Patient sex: M
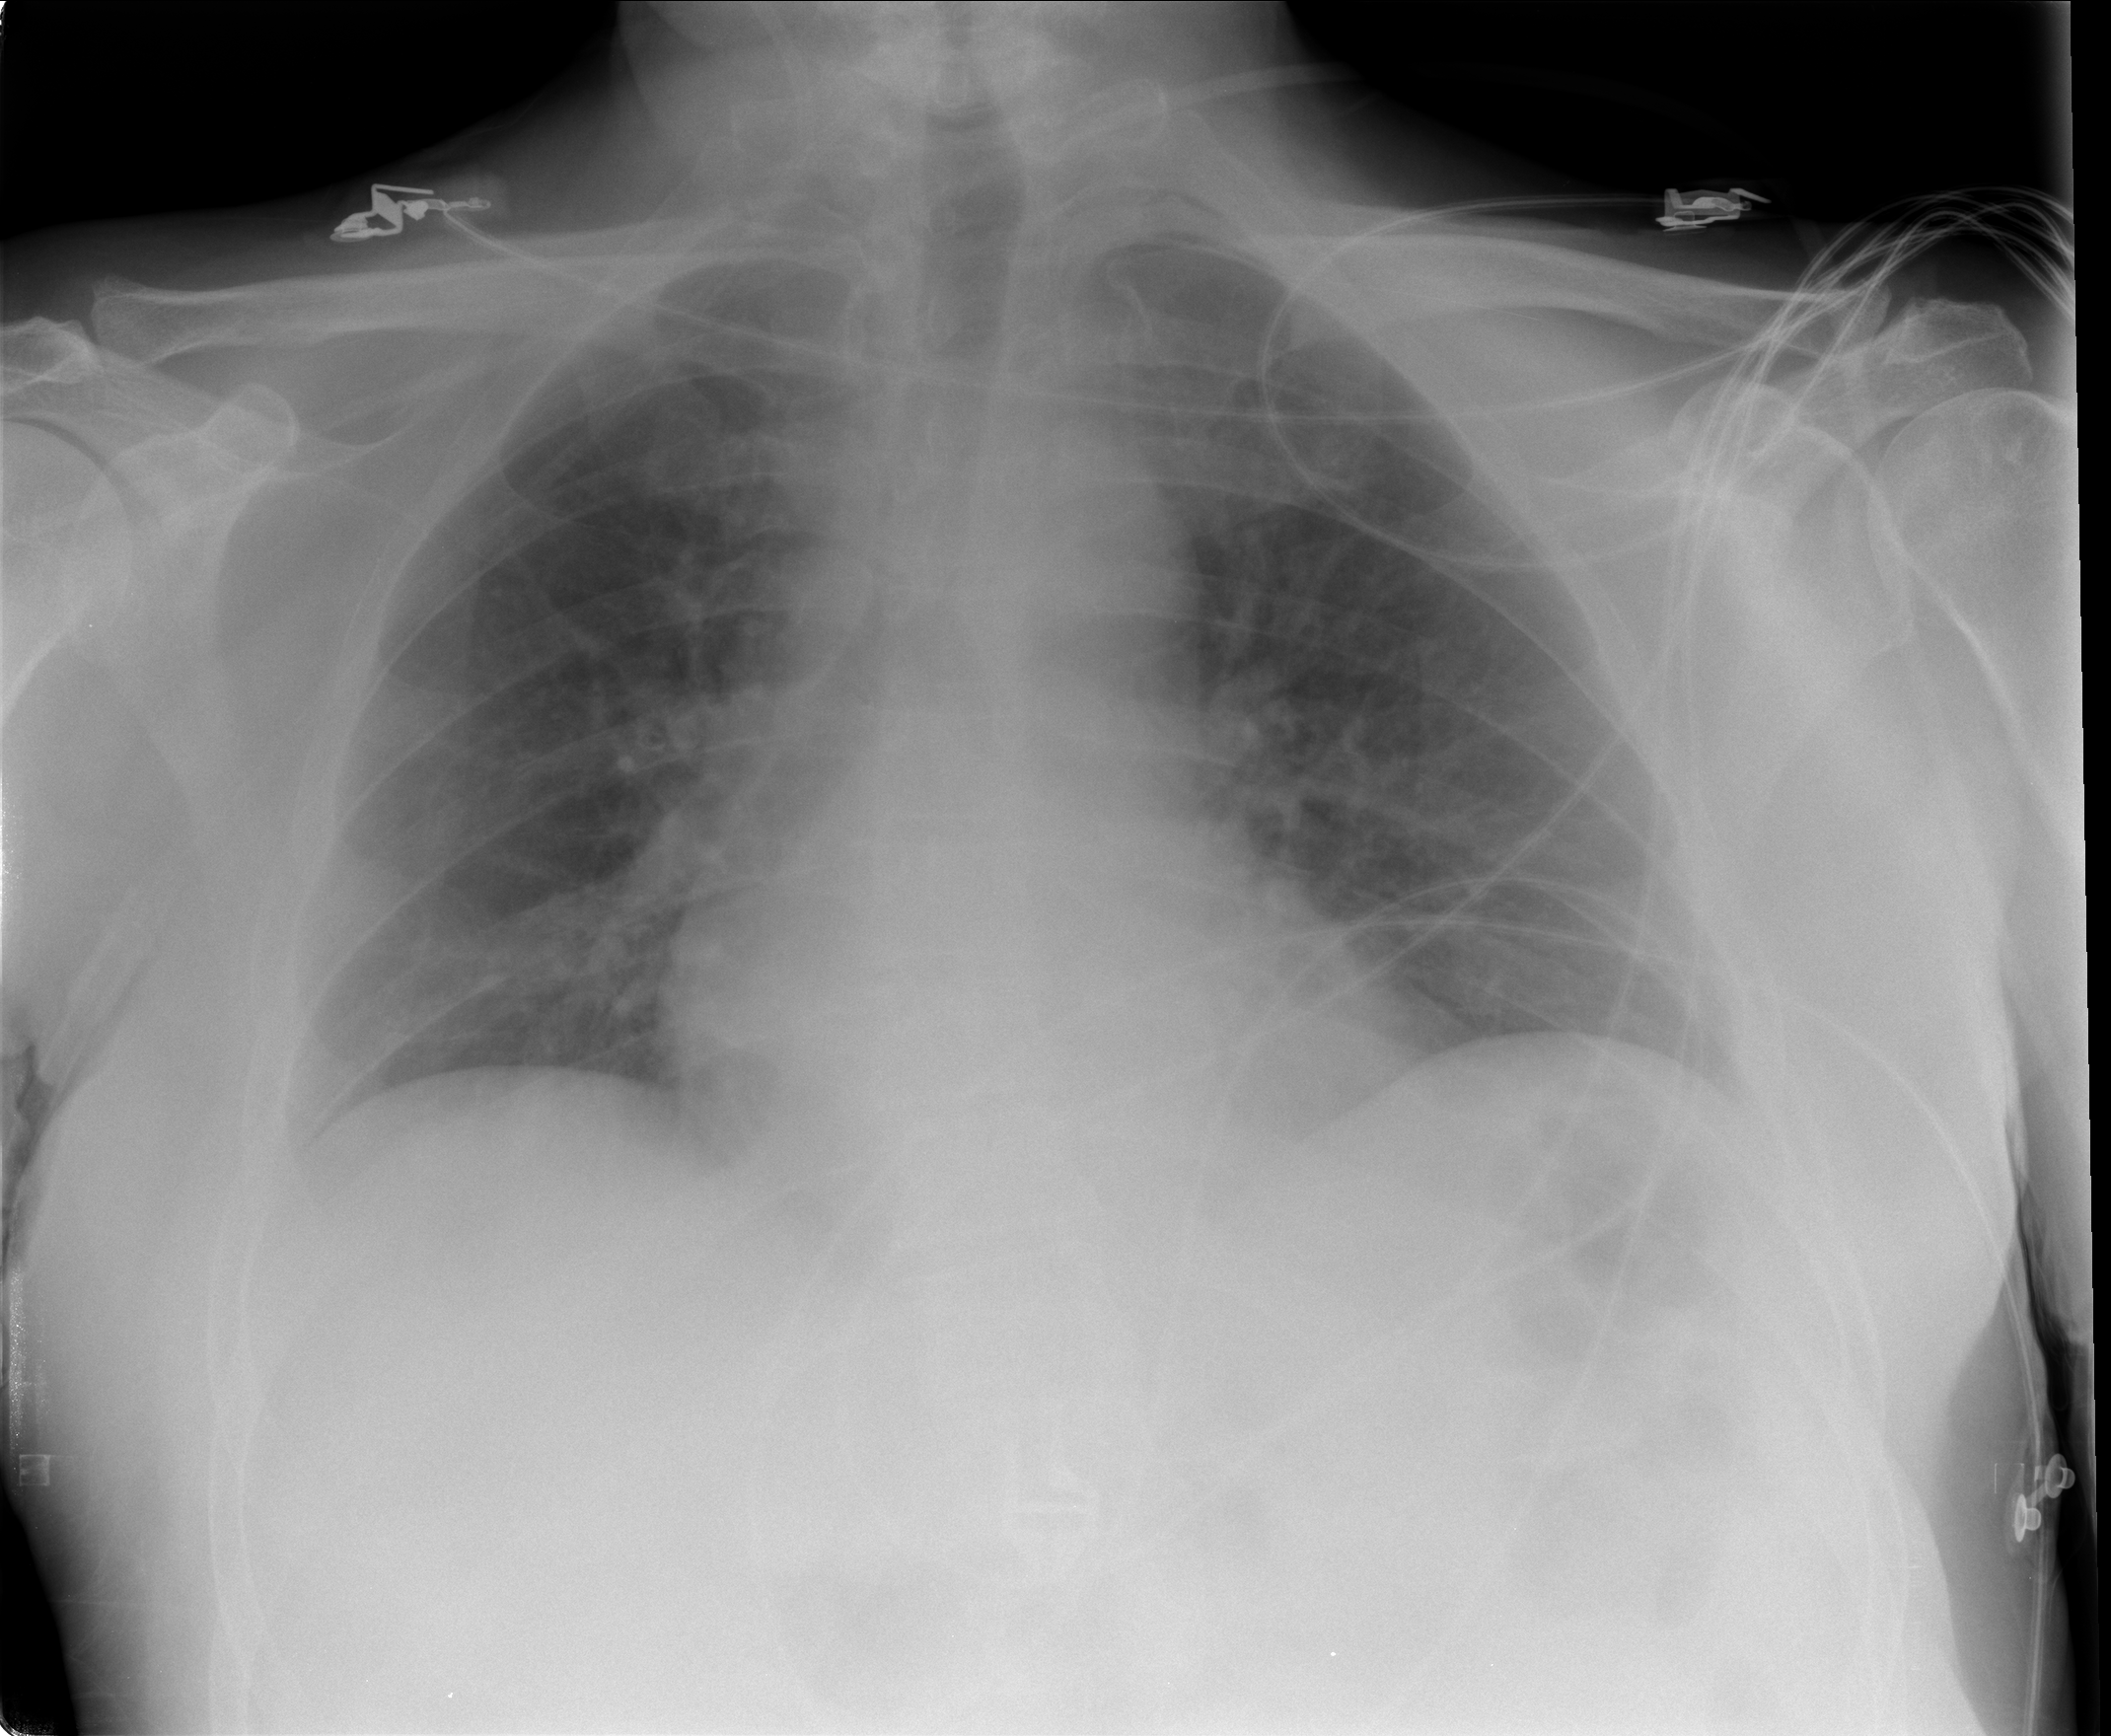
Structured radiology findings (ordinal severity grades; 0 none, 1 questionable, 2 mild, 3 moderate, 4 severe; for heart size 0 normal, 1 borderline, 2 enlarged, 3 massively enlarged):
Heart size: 0
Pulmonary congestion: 2
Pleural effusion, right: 2
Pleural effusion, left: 1
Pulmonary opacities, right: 0
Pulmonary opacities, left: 0
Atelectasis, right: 2
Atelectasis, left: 0